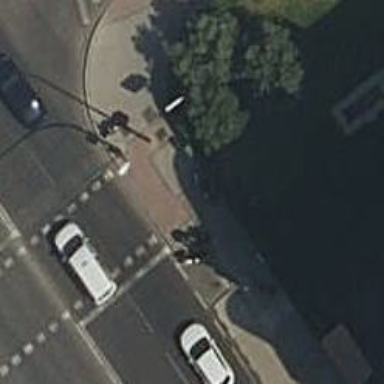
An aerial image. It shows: Bus stop with sheltered platform for public transport.